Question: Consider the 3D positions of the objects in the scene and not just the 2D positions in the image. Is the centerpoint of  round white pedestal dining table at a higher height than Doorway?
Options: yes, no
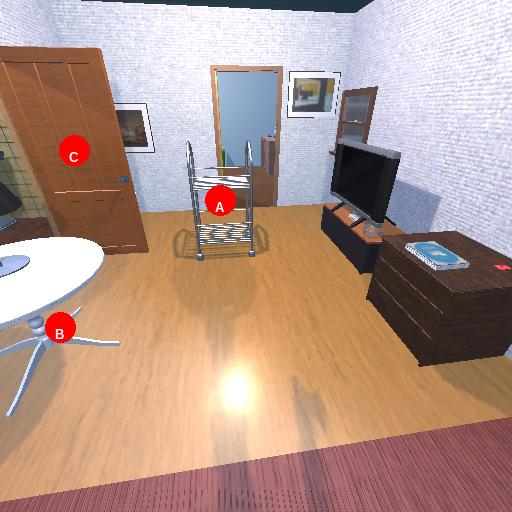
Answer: yes